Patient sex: M
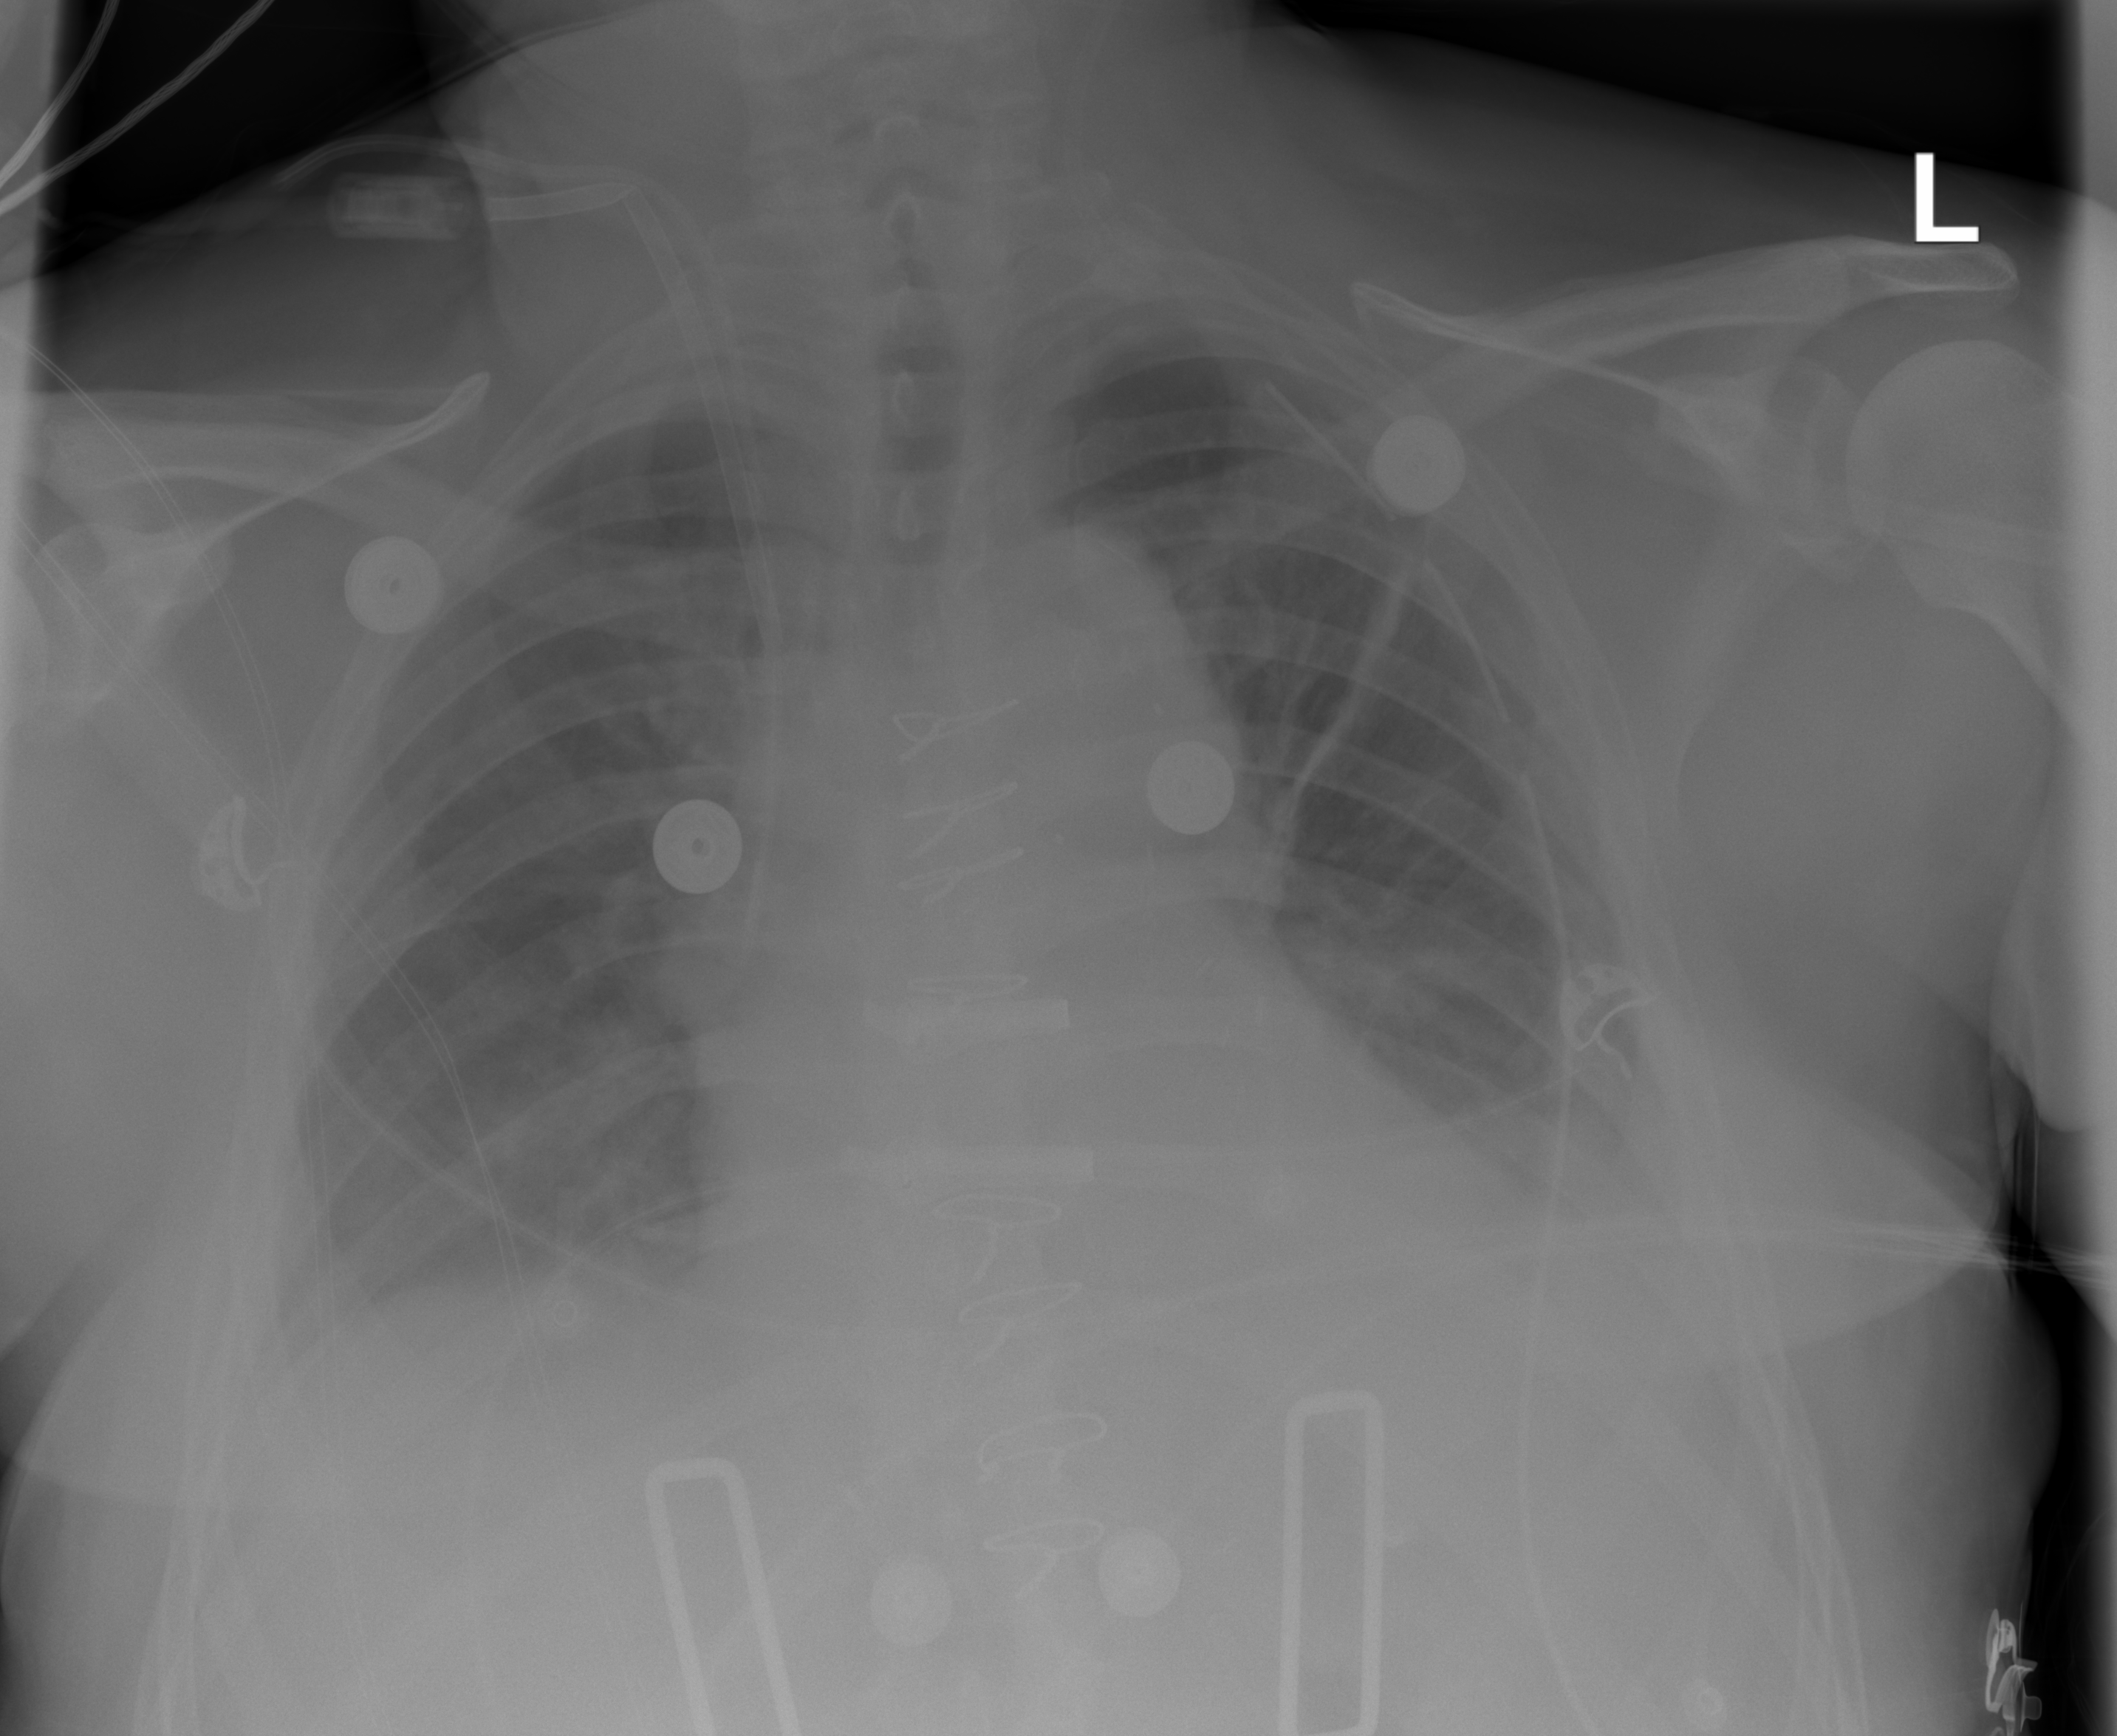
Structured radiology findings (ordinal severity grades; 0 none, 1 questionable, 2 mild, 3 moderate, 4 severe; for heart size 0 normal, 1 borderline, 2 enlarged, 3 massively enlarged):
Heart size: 2
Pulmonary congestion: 3
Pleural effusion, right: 2
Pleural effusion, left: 2
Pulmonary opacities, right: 0
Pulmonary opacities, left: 0
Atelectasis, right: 2
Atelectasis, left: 2